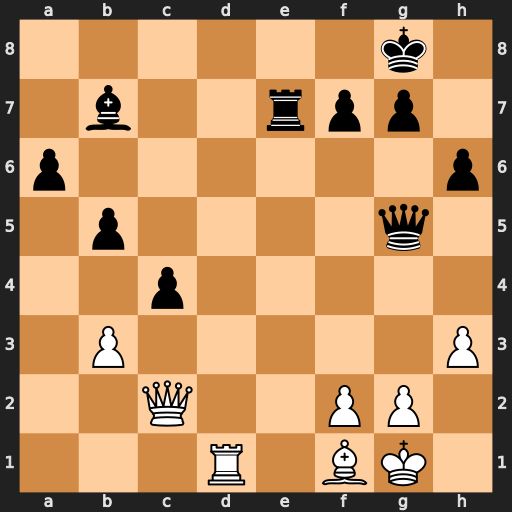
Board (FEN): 6k1/1b2rpp1/p6p/1p4q1/2p5/1P5P/2Q2PP1/3R1BK1
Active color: w
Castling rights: -
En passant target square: -
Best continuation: Rd8+ Re8 Rxe8#